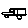
Label: car